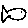
Label: fish